Field crop: tomato
Growth stage: 2
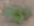
Species: solanum